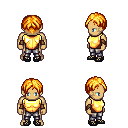
a pixel art fantasy rpg character, male body template, human, tanned skin, gold chest armor, metal pants, light blonde parted hairstyle, leather bracers, ghillies, four views (front, back, left, right), 2x2 character sprite sheet, small pixel art, hard edges, no anti-aliasing